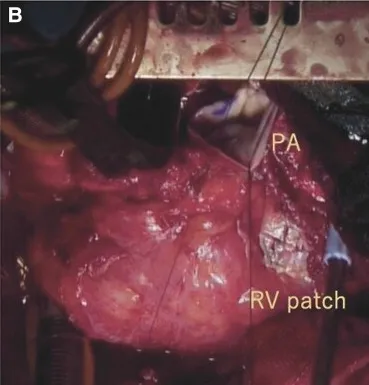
Intraoperative image of the donor heart. (B) The donor's PA is enlarged, and there is a 2 cm square patch in front of the RV. Ao, aorta; PA, pulmonary artery; RV, right ventricle; LA, left atrium; SVC, superior vena cava.
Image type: medical_photograph (other_medical_photograph)